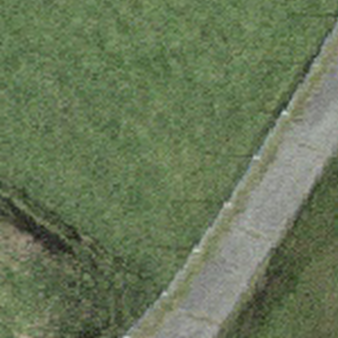
Label: other